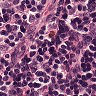
Metastatic tissue present: no